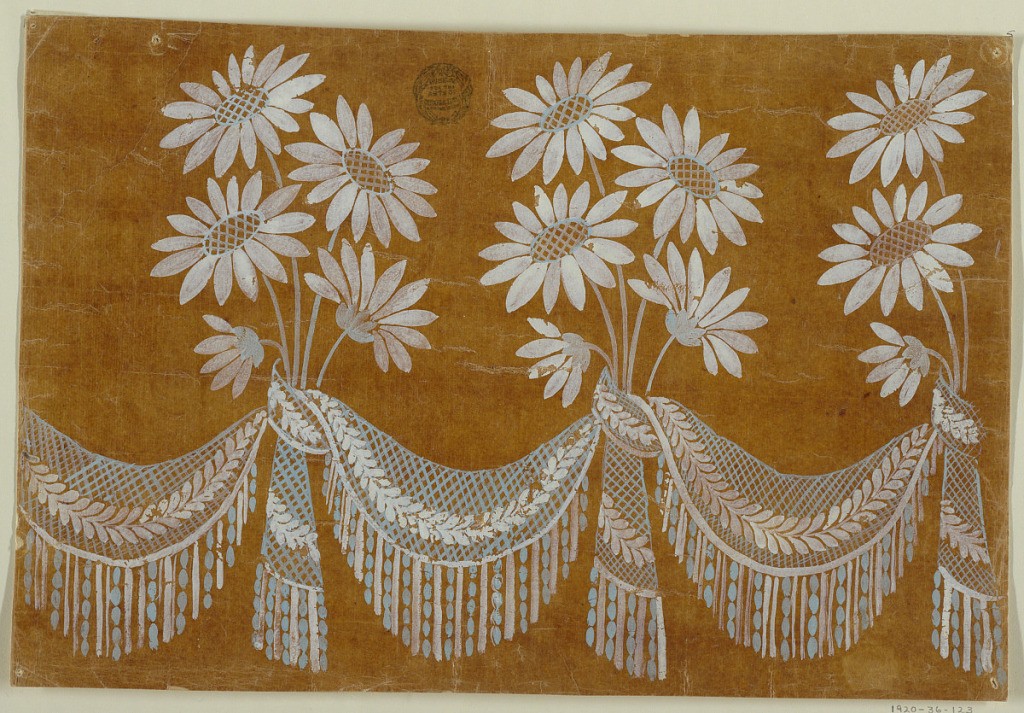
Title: Design for a Woven or Embroidered Horizontal Border of the "Fabrique de St. Ruf"
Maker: Fabrique de Saint Ruf, Lyon, France
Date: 1805-1815
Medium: Brush and white and light blue gouache on glazed tracing paper
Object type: Drawing
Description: Fringed lace shawls for a row of festoons with bunches of flowers rising from the knots.